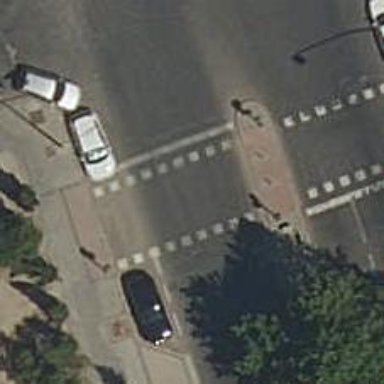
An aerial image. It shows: Zebra crossing with traffic signals. The crossing is marked by traffic lights.